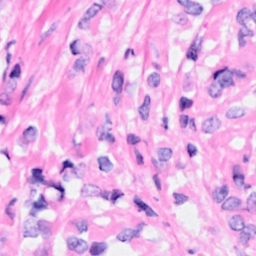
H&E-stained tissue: Breast